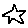
Label: star